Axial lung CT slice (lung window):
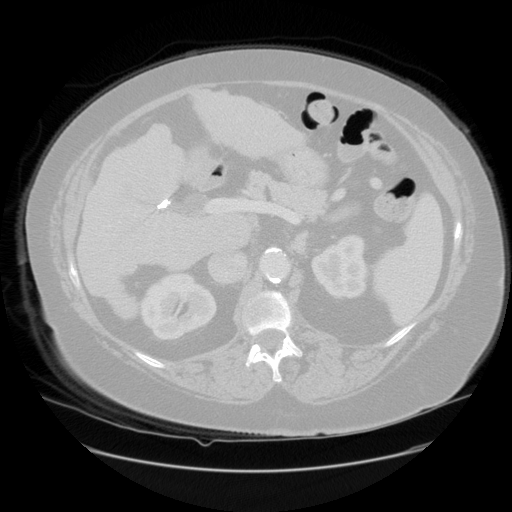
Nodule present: no